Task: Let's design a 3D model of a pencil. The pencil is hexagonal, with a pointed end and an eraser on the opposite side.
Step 77:
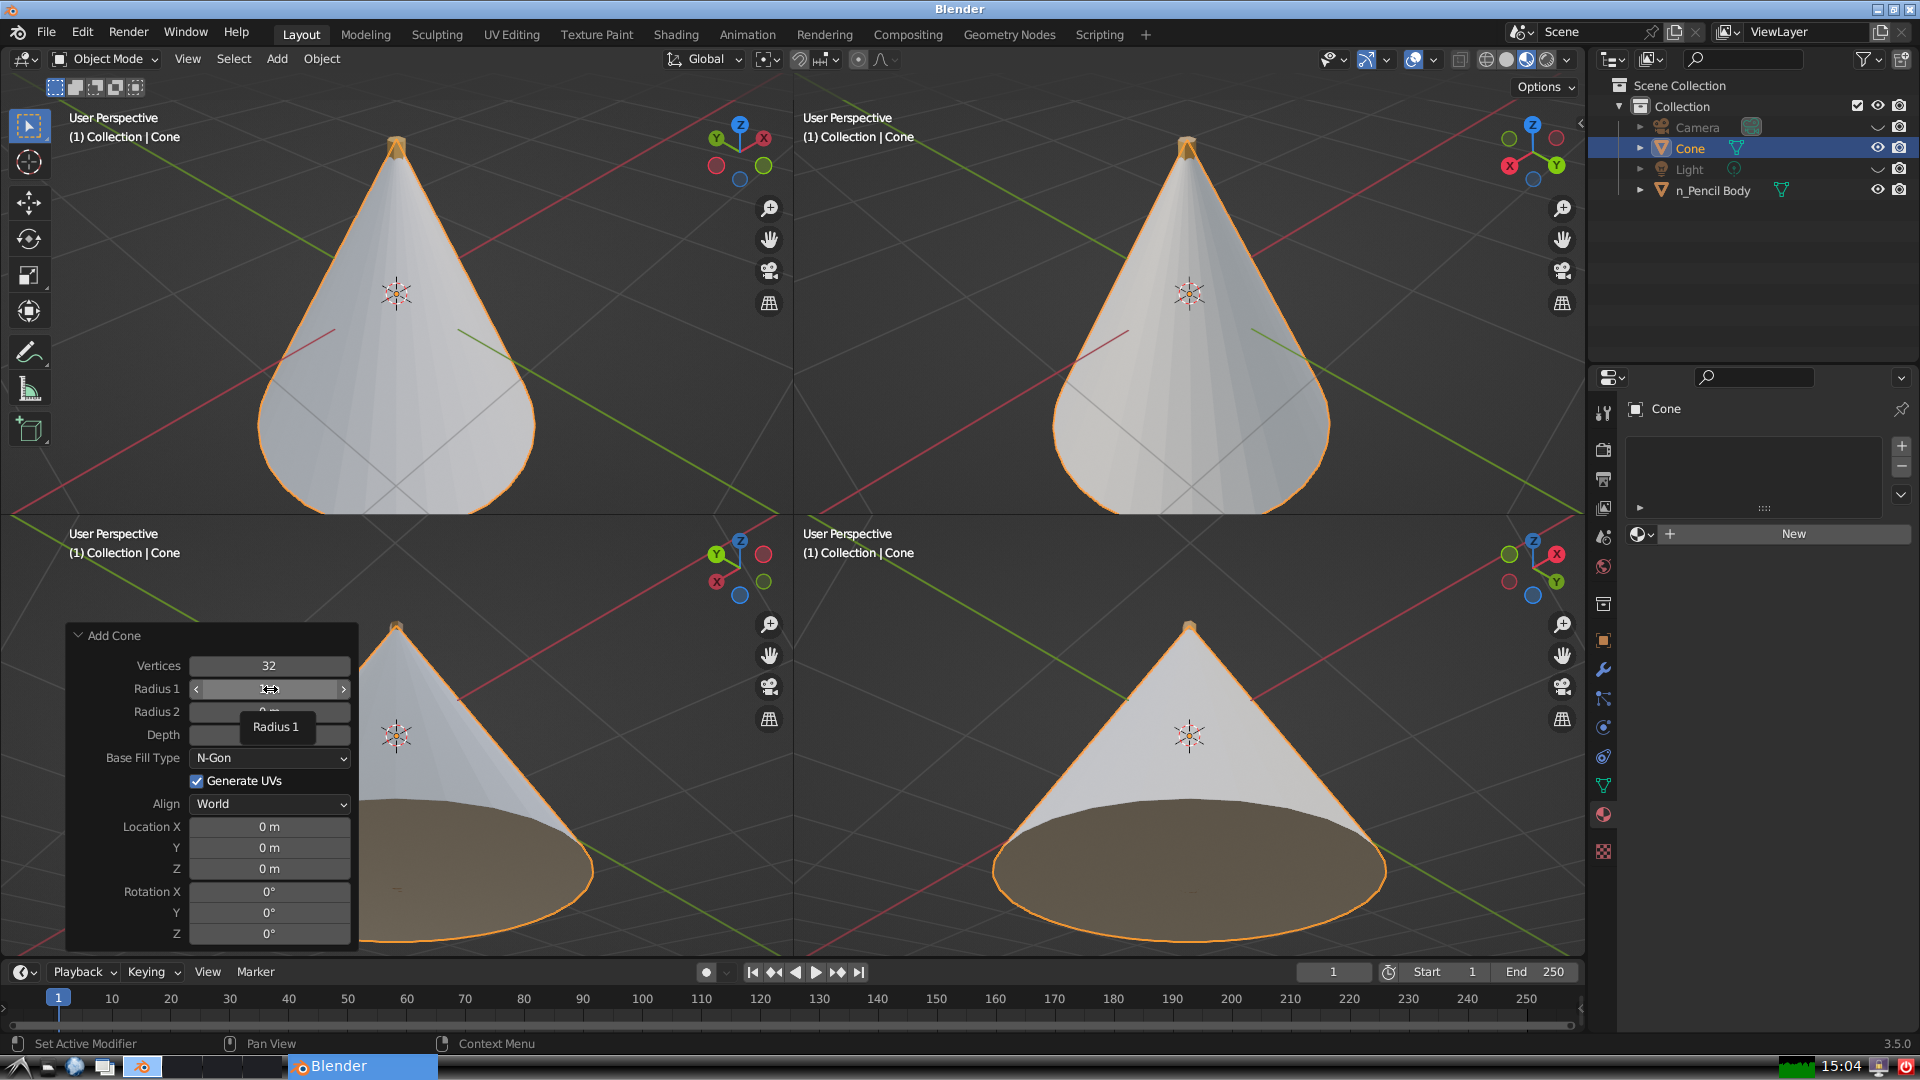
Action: click: no